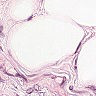
Metastatic tissue present: no